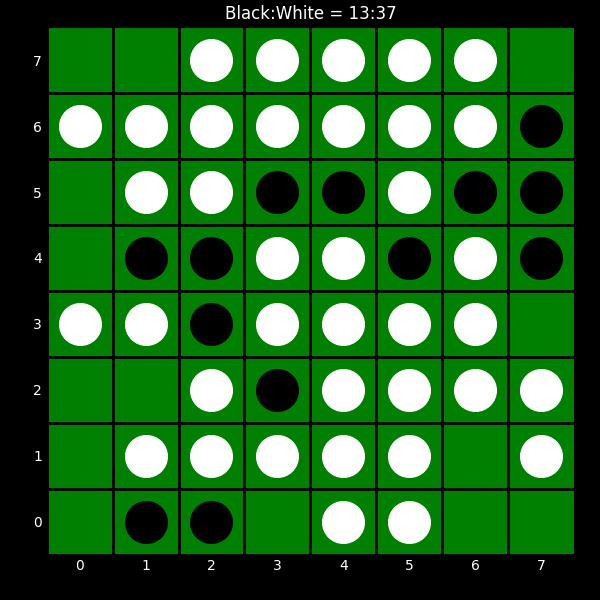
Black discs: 13
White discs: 37